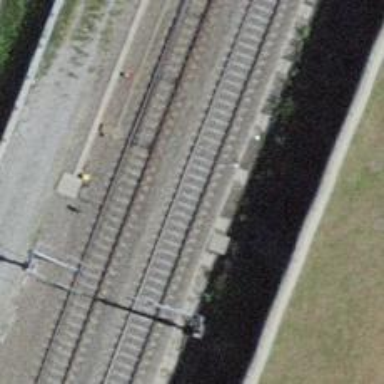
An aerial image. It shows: Railway track with contact lines for electrification.